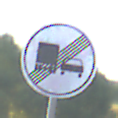
Verkehrszeichen: EndeUeberholverbotKraftfahrzeuge
Umgebung: Outdoor, RoadRail
Tageszeit: SunriseSunset
Wetter: Clear
Licht: Natural
Jahreszeit: NotSpecified
Kontrast: HighContrast